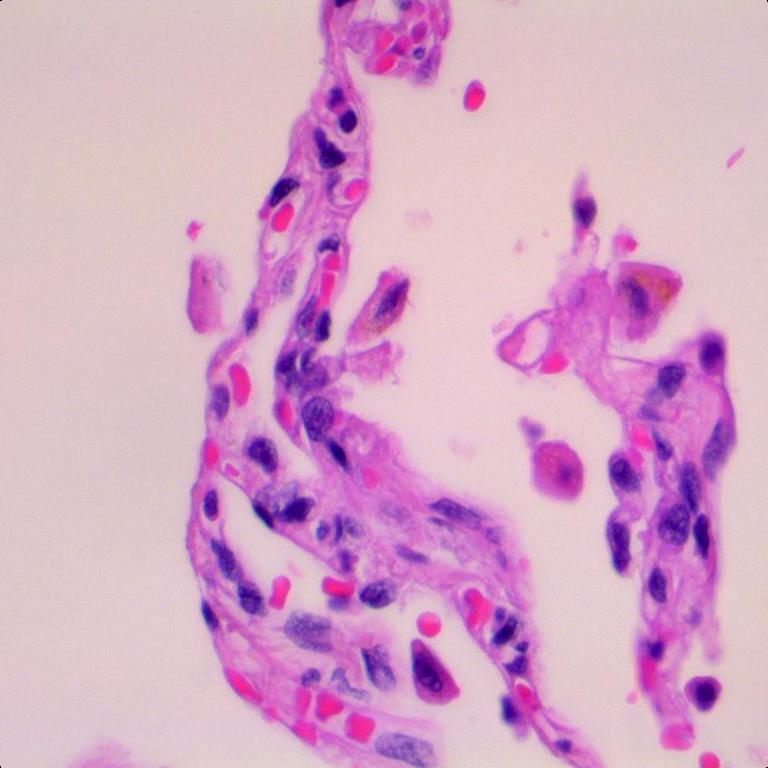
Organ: lung
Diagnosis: benign